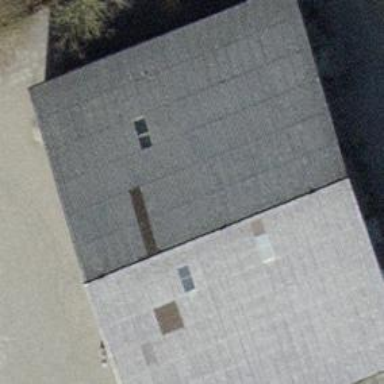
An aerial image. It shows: Barn.